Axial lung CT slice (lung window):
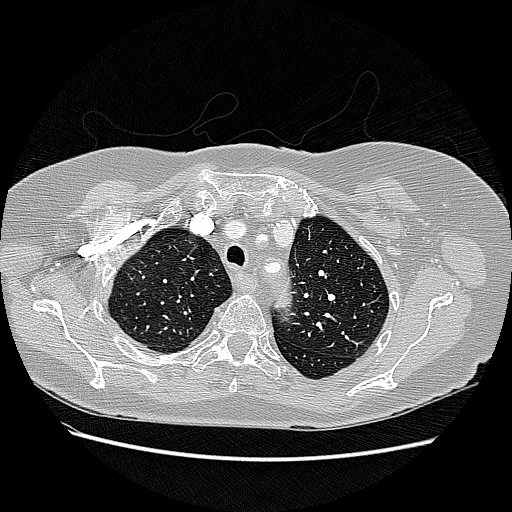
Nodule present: no